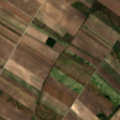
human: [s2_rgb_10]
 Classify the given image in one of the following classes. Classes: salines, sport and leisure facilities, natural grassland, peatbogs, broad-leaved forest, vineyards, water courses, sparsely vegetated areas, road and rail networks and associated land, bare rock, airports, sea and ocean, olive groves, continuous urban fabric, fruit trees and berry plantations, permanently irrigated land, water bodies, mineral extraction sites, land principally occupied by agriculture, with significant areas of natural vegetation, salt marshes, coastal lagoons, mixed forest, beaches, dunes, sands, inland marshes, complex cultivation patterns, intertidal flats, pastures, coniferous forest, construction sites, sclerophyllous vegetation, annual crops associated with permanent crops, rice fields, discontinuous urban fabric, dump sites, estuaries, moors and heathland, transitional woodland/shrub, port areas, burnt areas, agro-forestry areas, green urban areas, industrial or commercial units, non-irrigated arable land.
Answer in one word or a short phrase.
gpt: non-irrigated arable land